Interaction volume radius: 5 \u00c5
Interaction volume height: 15 \u00c5
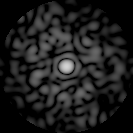
Disorder parameter: 0.8628